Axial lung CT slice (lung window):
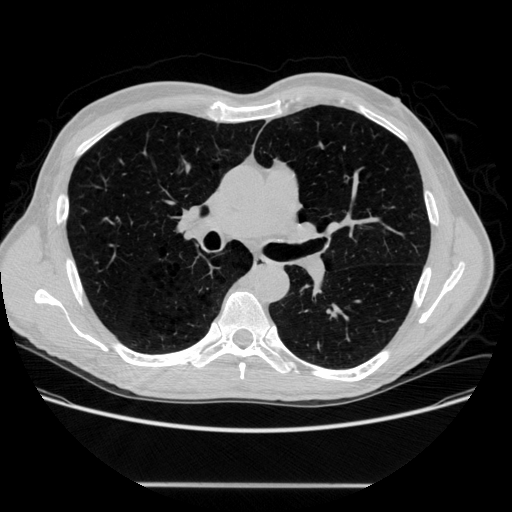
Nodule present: no